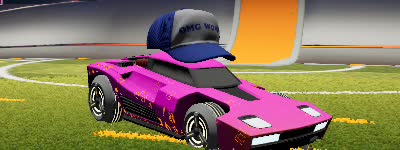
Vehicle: breakout